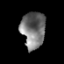
Tissue: prostate
Cell type: T cells
Senescence score: 0.2379
Nuclear area (px): 857
Mean DAPI intensity: 117.55